Question: I've got a model that looks something like this:

One Account has many Branches, and each Statement is generated for one Account. The model is redundant because the Account (the AccountID on the header) can be inferred from the BranchID on a transaction (a statement will always have one or more transactions).
Should the AccountID be removed from the StatementHeader, or is this level of redundancy OK? Or is there a better solution?
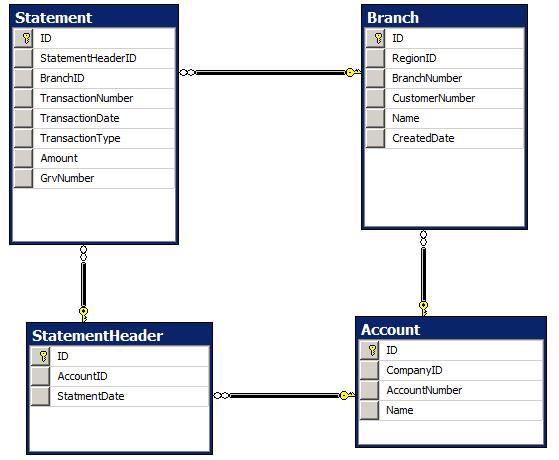
Answer: If you have the StatementHeader then it should have the AccountID to keep the referential integrity.
However it may be better to remove the StatementHeader completely and move the StatementDate into the Statement record. This would make things cleaner and make the model better describe what you want.